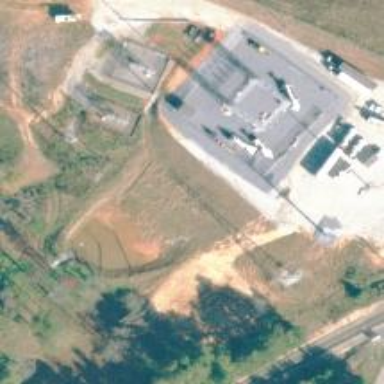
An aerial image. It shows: There is fence around switching substation.